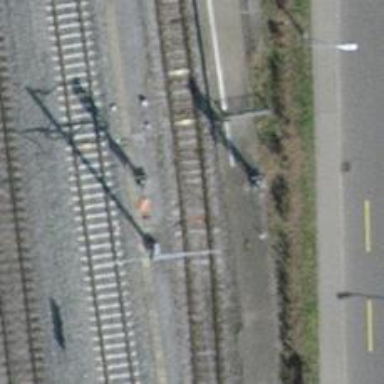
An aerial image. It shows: Railway signal.